Question: I would need to plot 25 violin plots on different pages.
'''
ggplot(sum.tab_tall,aes(x=variable,y=value,fill=Genes))+
geom_violin()+
theme(axis.text.x = element_text(angle = 90))+
facet_wrap(~Genes,scales = 'fixed', nrow=3)
'''
With this code, I obtain the 25 plots on the same page and they are impossible to read. How can I separate them into different pages?

I already tried with 'face_wrap_paginate' but I was not successful.
'''
ggplot(data=df, aes(x=variable,y=value,fill=Genes)) +
geom_violin(position=position_dodge2(preserve = 'single')+
facet_wrap_paginate(~c("LRP1","SCRG1","ENTPD1"), ncol = 3, nrow = 3,
scales = "fixed", strip.position = "top", page = 3))
'''
'''
> dput(summary.table)
structure(list(Genes = c("LRP1", "LRP1", "LRP1", "COLEC12", "COLEC12",
"COLEC12", "ENTPD1", "ENTPD1", "ENTPD1", "CMKLR1", "CMKLR1",
"CMKLR1", "CANX", "CANX", "CANX", "CD151", "CD151", "CD151",
"CD276", "CD276", "CD276"), CAF.unstimulated.6h = c(12.1936,
12.0941, 12.0306, 11.1081, 10.9277, 11.23, 5.62037, 5.61798,
5.49475, 10.218, 10.0528, 10.1973, 12.6661, 12.5592, 12.5659,
10.9451, 10.853, 10.9677, 8.85865, 8.79687, 8.83243), CAF.unstimulated.48h = c(12.1592,
12.2532, 12.2616, 9.03901, 9.47515, 9.26094, 5.25498, 5.39444,
5.24641, 9.55221, 9.62914, 9.44706, 12.6049, 12.6259, 12.625,
10.8893, 10.9459, 10.9017, 8.86994, 8.68394, 8.86783), CAF.PDGFCC.stimulated.6h = c(12.0032,
12.0774, 12.0971, 10.8014, 10.9064, 11.046, 5.77506, 5.51088,
5.4302, 10.5959, 10.5748, 10.5775, 12.6446, 12.611, 12.675, 10.8996,
10.8724, 10.9116, 9.21853, 9.1611, 9.04555), CAF.PDGFCC.stimulated.48h = c(12.3216,
12.2989, 12.212, 9.62478, 9.76262, 9.62223, 5.46608, 5.29513,
5.26186, 10.0617, 10.0577, 10.0604, 12.6986, 12.7245, 12.7018,
10.7661, 10.7381, 10.8173, 9.04076, 9.02821, 9.20451)), class = "data.frame", row.names = c(NA,
-21L))
'''
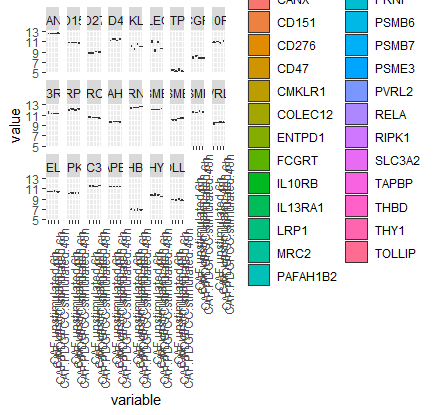
Answer: I'm not sure why 'facet_wrap_paginate' didn't work for you, there might be something wrong with the installation of the packages, however you could do it with 'ggplot2' only (without 'ggforce')
Bellow are two options to have a 'pagified' facet wrap, one without 'ggforce::facet_wrap_paginate' and one with it.
I assumed you want to plot the long (melted) form of the data sample you provided.
The data sample:
'''
summary.table <- structure(list(Genes = c("LRP1", "LRP1", "LRP1", "COLEC12", "COLEC12",
"COLEC12", "ENTPD1", "ENTPD1", "ENTPD1", "CMKLR1", "CMKLR1",
"CMKLR1", "CANX", "CANX", "CANX", "CD151", "CD151", "CD151",
"CD276", "CD276", "CD276"),
CAF.unstimulated.6h = c(12.1936, 12.0941, 12.0306, 11.1081, 10.9277,
11.23, 5.62037, 5.61798, 5.49475, 10.218,
10.0528, 10.1973, 12.6661, 12.5592, 12.5659,
10.9451, 10.853, 10.9677, 8.85865, 8.79687,
8.83243),
CAF.unstimulated.48h = c(12.1592, 12.2532, 12.2616, 9.03901, 9.47515,
9.26094, 5.25498, 5.39444, 5.24641, 9.55221,
9.62914, 9.44706, 12.6049, 12.6259, 12.625,
10.8893, 10.9459, 10.9017, 8.86994, 8.68394, 8.86783),
CAF.PDGFCC.stimulated.6h = c(12.0032, 12.0774, 12.0971, 10.8014, 10.9064, 11.046, 5.77506, 5.51088,
5.4302, 10.5959, 10.5748, 10.5775, 12.6446, 12.611, 12.675, 10.8996,
10.8724, 10.9116, 9.21853, 9.1611, 9.04555),
CAF.PDGFCC.stimulated.48h = c(12.3216, 12.2989, 12.212, 9.62478, 9.76262, 9.62223, 5.46608, 5.29513,
5.26186, 10.0617, 10.0577, 10.0604, 12.6986, 12.7245, 12.7018,
10.7661, 10.7381, 10.8173, 9.04076, 9.02821, 9.20451)),
class = "data.frame", row.names = c(NA, -21L))
'''
### Without facet_wrap_paginate
'''
library(ggplot2)
library(dplyr)
# save all groups you want to facet by
all_groups <- unique(summary.table_melted$Genes)
n_all_groups <- length(all_groups)
n_col <- 2
n_row <- 2
# split the groups so that you'd have n_col*nrow groups in each split
start_idx <- seq(1, n_all_groups, n_col*n_row)
group_splits <- lapply(start_idx,
function(i){
all_groups[i:(i+ n_col*n_row -1)]
})
# now for each group split filter the data and create a plot
i <- 0
for(groups in group_splits){
i <- i + 1
p <- summary.table_melted %>%
filter(Genes %in% groups) %>%
ggplot() +
geom_violin(aes(variable, value))+
theme(axis.text.x = element_text(angle = 90))+
facet_wrap(~ Genes, ncol = 3, nrow = 3)
ggsave(plot = p, filename = paste0('Downloads/page_', i, '.jpg'))
}
'''
### With facet_wrap_paginate
This is the same example posted in the documentation of facet_wrap_paginate but with a for loop and ggsave to save all pages:
'''
library(ggplot2)
library(ggforce)
summary.table_melted <- reshape2::melt(summary.table, id.vars='Genes')
p <- ggplot(summary.table_melted) +
geom_violin(aes(variable, value))+
theme(axis.text.x = element_text(angle = 90))+
facet_wrap_paginate(~ Genes, ncol = 2, nrow = 2)
for(i in 1:n_pages(p)){
p_save <- p +
facet_wrap_paginate(~ Genes, ncol = 2, nrow = 2, page = i)
ggsave(plot = p_save, filename = paste0('Downloads/page_', i, '.jpg'))
}
'''